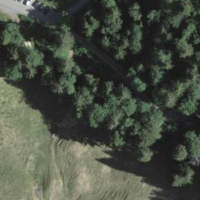
EUNIS habitat code: 44
Species observed at this site:
Orchis purpurea